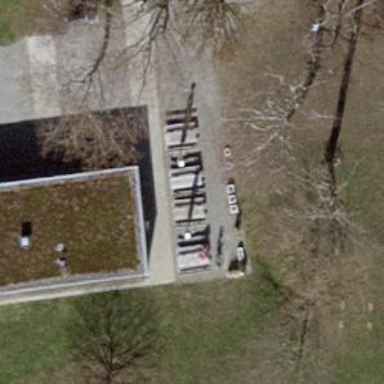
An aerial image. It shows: Picnic table located in leisure land area.